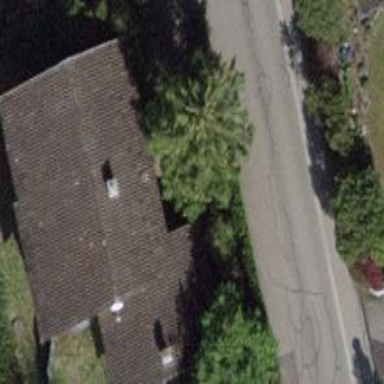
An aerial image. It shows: Semidetached house.